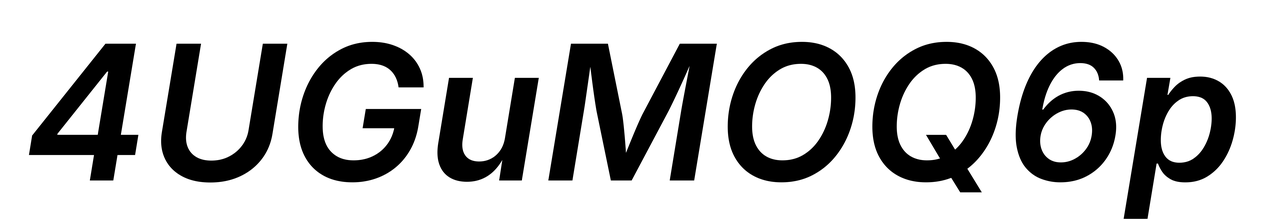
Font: Inter-Italic_SemiBold_Italic